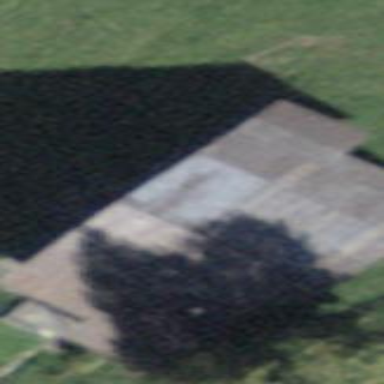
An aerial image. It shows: Farm building.